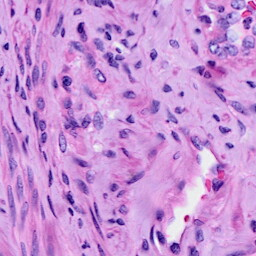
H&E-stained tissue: Cervix